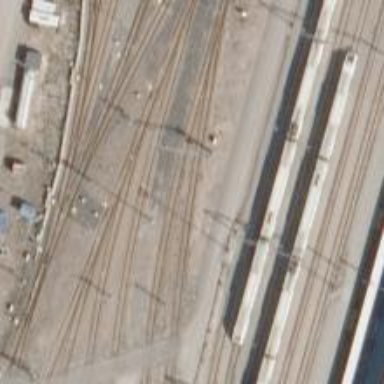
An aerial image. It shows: Railway signal.